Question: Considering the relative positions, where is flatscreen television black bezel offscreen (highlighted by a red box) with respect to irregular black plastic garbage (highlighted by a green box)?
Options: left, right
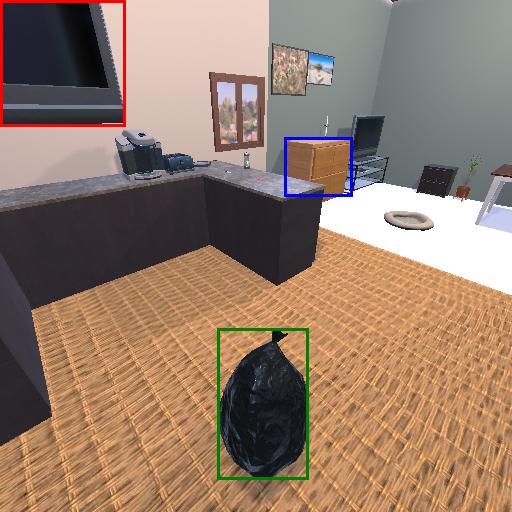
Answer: left